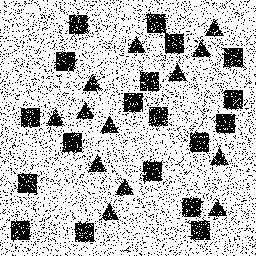
Squares: 19
Triangles: 13
Stars: 0
Total shapes: 32